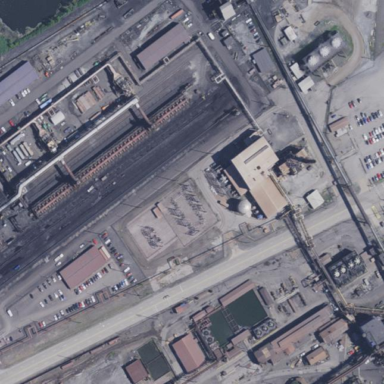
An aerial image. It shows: Industrial area with power plant.